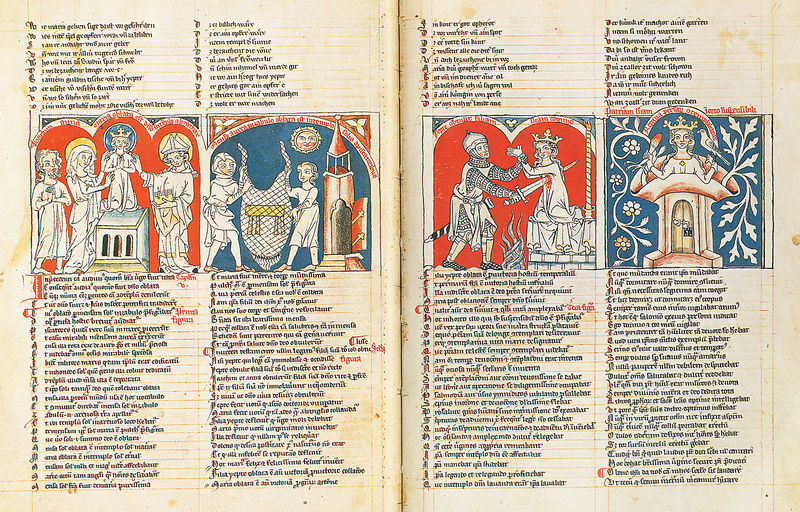
Titel: Codex Cremifanensis 243
Schlagwörter: blau, feuer, mann, vogel, weiß, frauen, menschen, blumen, frau, tür, haus, rot, schloss, ornament, henker, taube, kirche, sonne, krone, turm, ranken, schrift, bogen, spalten, bischof, blue, church, crown, king, people, priest, red, sword, white, black, gold, old, table, tor, buch, initialen, schwert, text, helm, ritter, rüstung, pergament, wappen, jesus, angel, mittelalter, gedicht, sun, tower, death, knight, königin, heilige, zeilen, buchseiten, color, miniatur, saint, story, netz, writing, texte, handschrift, dead, door, madonna, antique, renaissance, prayer, moon, medieval, religion, märtyrerin, lines, horse, book, christ, buchmalerei, illustrationen, evangeliar, maria, mary, altar, page, biblical, priests, latin, killing, manuscript, written, key, morf, blood, pages, #schrift, illuminated, stabbing, shroud, illuminated text, merginalia